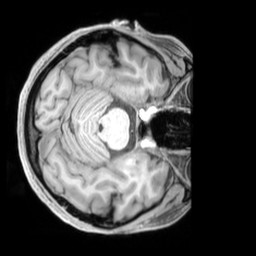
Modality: T1w
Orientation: axial
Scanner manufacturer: siemens
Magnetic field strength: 3 T
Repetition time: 2.3 s
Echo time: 0.00226 s